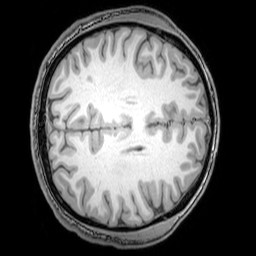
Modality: T1w
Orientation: axial
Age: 23
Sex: male
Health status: healthy
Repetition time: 0.081 s
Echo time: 0.037 s